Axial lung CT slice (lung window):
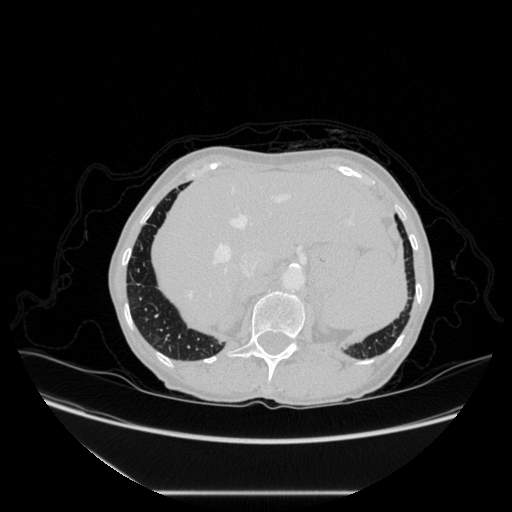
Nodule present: no